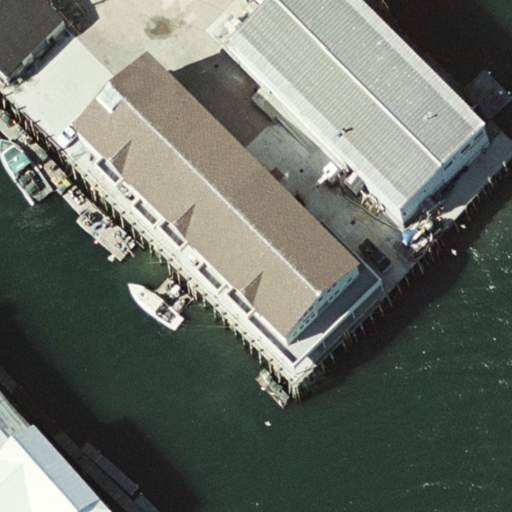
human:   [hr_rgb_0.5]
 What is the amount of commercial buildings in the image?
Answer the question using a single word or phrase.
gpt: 0

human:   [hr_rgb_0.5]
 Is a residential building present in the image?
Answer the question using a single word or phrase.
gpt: yes

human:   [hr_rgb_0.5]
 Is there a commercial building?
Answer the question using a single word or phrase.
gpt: no

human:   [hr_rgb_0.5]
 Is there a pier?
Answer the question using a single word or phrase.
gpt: yes

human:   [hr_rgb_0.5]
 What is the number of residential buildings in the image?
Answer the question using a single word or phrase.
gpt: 6

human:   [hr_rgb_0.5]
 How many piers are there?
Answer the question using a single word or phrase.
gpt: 2

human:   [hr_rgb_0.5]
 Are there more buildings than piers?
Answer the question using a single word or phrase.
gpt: yes

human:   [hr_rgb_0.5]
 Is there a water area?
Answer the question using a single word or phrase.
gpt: no

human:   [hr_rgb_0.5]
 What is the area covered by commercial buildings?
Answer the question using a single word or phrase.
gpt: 0m2

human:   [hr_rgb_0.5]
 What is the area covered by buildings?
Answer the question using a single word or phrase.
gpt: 3322m2

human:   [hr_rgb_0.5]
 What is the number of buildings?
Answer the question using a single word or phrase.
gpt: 6

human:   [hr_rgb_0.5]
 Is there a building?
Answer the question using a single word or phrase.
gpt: yes

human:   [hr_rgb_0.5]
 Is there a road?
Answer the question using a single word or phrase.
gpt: yes

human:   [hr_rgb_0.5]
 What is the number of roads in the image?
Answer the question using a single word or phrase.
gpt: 1

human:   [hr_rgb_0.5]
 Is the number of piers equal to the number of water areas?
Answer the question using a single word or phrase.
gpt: no

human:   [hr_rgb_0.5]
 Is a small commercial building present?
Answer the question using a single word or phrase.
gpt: no

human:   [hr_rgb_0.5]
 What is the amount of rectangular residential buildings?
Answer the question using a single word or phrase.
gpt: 5

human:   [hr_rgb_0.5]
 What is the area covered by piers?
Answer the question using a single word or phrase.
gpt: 6020m2

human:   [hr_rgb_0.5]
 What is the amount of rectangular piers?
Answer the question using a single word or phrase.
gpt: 1

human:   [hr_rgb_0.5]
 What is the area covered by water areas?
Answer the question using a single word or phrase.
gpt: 0m2

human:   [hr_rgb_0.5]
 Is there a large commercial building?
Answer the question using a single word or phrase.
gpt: no

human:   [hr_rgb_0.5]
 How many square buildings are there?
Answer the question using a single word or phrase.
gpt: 0

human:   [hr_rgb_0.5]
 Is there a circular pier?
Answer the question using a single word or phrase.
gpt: no

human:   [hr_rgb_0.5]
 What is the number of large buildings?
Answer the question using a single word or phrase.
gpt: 2

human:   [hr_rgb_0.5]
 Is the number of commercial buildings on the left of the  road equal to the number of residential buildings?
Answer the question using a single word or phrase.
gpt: no

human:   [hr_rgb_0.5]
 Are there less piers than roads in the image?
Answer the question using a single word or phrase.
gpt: no

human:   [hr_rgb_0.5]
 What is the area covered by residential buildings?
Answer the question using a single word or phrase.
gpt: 3322m2

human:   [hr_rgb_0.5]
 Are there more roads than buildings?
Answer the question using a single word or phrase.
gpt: no

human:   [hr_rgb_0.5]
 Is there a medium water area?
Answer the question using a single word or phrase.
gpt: no

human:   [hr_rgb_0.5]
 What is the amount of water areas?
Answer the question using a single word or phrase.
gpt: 0

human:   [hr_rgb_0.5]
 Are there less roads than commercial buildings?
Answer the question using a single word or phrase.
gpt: no

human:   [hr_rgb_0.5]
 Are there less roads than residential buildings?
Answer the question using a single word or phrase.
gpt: yes

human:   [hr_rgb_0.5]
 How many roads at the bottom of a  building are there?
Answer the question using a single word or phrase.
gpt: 0

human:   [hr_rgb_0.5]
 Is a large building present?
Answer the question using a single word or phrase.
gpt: yes

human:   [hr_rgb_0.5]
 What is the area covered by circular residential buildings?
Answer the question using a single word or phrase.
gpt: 0m2

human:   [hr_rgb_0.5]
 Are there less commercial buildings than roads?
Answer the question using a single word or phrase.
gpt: yes

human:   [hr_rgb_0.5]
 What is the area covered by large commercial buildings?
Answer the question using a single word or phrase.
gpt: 0m2

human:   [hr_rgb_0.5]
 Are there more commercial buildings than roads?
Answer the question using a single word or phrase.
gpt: no

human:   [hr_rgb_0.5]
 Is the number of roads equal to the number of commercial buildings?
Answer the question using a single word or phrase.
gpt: no

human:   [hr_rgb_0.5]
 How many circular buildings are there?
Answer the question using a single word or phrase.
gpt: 0

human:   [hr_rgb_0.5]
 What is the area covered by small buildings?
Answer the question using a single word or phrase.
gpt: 169m2

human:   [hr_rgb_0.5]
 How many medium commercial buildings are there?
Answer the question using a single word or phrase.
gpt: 0

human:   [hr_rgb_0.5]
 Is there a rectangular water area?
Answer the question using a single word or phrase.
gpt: no

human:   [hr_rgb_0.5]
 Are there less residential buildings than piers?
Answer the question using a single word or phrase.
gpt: no

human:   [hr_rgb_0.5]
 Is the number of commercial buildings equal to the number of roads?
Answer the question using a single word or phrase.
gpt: no

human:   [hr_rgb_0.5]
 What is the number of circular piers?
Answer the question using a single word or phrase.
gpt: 0

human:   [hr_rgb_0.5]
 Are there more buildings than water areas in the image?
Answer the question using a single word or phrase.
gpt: yes

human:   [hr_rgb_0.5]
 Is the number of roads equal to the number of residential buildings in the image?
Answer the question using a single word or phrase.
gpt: no

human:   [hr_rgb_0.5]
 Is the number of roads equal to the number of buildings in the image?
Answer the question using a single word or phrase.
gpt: no

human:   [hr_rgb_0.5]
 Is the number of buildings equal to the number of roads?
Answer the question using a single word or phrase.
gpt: no

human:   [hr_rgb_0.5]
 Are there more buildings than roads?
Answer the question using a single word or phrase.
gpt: yes

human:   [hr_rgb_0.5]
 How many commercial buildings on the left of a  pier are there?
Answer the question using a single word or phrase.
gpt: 0

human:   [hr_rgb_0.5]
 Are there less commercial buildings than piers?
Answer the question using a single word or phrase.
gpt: yes

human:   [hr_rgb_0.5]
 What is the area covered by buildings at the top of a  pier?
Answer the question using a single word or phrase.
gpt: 1341m2

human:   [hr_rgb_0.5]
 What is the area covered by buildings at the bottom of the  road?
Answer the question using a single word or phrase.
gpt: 321m2

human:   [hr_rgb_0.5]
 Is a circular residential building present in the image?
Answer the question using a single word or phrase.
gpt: no

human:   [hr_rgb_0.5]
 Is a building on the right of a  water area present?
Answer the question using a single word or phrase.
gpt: no

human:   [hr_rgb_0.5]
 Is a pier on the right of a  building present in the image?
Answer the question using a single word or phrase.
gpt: no

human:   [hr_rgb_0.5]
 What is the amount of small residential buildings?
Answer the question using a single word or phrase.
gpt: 3

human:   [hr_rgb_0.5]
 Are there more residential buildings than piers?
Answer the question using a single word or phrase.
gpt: yes

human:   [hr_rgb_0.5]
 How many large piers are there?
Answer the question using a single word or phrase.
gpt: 1

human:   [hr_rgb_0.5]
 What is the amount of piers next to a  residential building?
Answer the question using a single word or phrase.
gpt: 2

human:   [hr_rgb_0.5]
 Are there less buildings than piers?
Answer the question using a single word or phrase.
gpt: no

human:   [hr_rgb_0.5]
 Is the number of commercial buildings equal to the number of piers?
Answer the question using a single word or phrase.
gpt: no